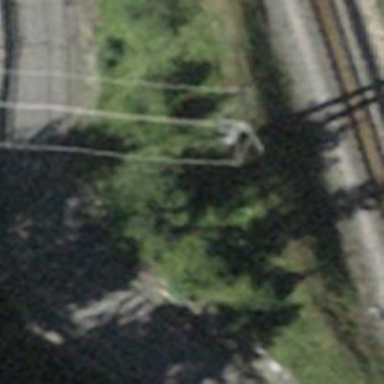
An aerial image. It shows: Termination power tower.